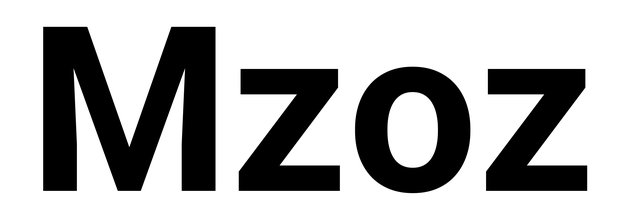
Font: Roboto_Bold